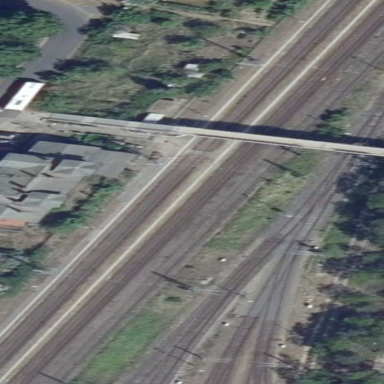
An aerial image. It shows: Platform for public transport at railway station.